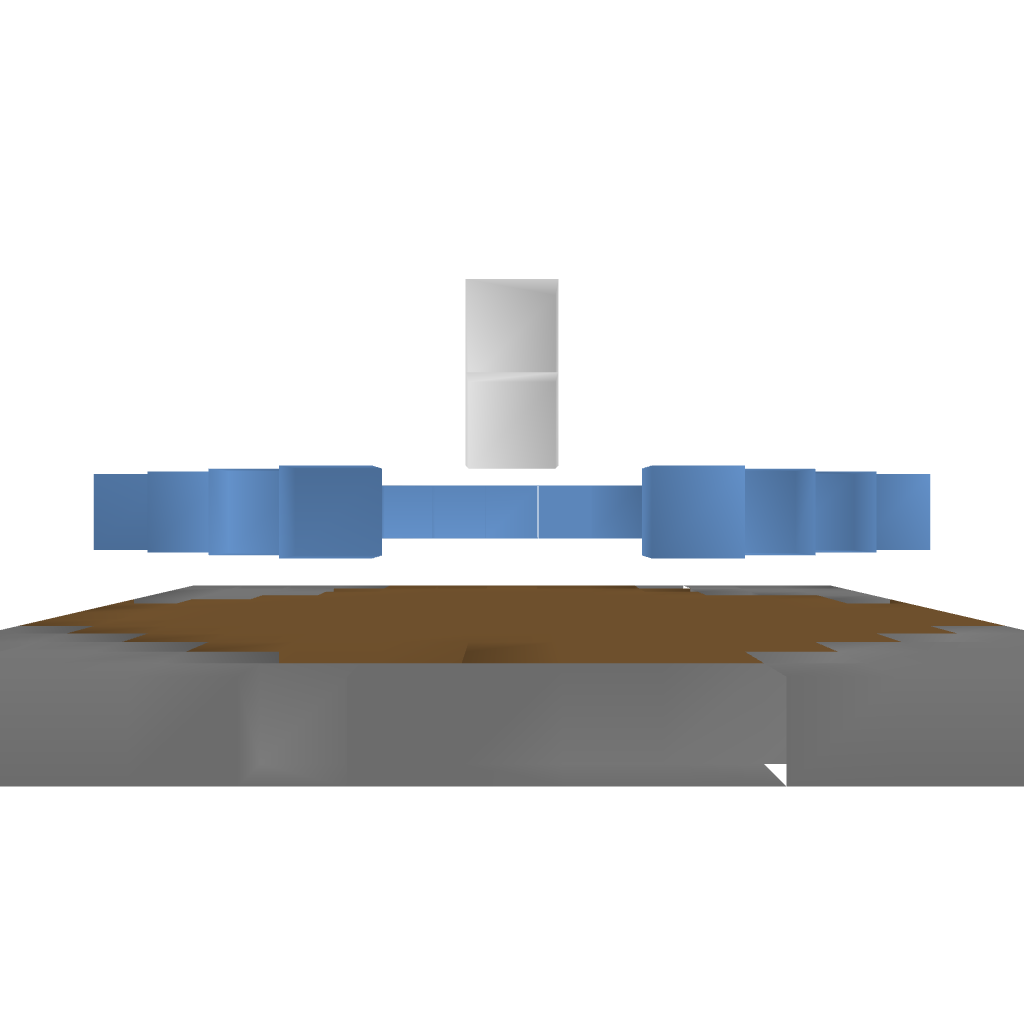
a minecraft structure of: Quartz Guard Tower bad low quality